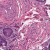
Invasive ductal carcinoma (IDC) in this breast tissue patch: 1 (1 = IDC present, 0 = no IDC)